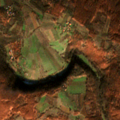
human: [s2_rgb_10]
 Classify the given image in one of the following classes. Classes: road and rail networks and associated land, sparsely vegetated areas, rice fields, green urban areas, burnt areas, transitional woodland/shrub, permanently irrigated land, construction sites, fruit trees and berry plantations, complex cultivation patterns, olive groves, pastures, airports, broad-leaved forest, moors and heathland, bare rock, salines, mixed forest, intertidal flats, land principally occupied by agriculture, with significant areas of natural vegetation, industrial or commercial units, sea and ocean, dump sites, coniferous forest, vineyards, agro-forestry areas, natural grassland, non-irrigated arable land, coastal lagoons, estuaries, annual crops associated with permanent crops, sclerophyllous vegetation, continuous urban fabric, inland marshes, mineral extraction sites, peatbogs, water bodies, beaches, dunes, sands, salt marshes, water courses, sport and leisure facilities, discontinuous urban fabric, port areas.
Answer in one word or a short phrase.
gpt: complex cultivation patterns, land principally occupied by agriculture, with significant areas of natural vegetation, broad-leaved forest